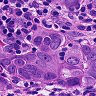
Metastatic tissue present: yes